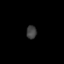
Tissue: skin
Cell type: T cells
Senescence score: 0.7131
Nuclear area (px): 133
Mean DAPI intensity: 62.602